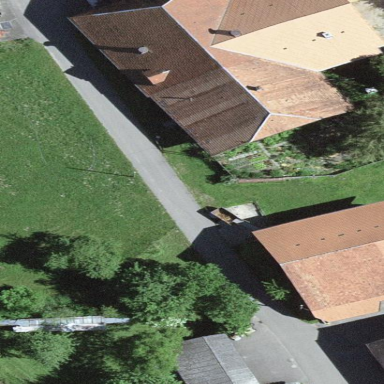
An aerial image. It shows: Farm building.